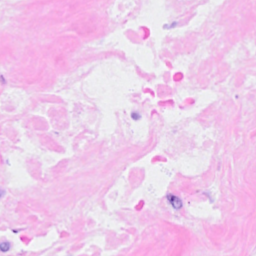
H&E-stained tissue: Breast